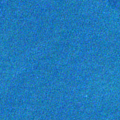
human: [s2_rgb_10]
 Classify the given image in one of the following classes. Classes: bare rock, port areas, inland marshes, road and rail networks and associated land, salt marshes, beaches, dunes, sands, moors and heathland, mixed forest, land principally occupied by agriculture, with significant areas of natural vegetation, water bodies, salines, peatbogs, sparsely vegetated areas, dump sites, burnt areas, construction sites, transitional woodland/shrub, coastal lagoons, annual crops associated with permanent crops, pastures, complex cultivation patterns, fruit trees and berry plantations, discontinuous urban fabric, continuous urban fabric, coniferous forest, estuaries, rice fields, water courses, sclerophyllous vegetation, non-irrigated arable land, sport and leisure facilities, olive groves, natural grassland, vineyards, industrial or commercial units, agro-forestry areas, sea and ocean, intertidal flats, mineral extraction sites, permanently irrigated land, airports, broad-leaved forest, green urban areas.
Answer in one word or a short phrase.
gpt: sea and ocean